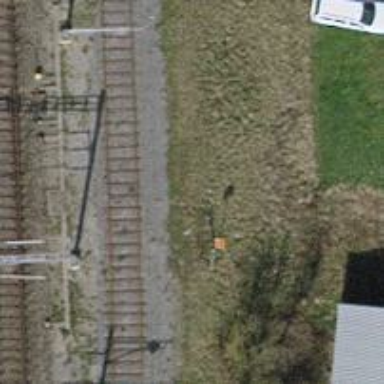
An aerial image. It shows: Pole with roofed pipeline marker.